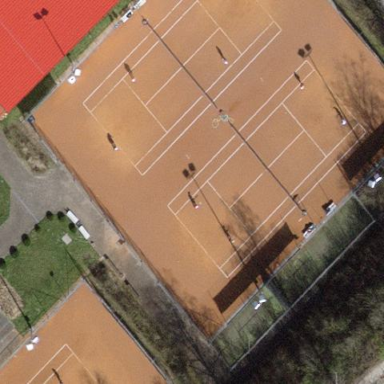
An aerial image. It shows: Tennis court with tartan surface located on pitch designated for leisure land.